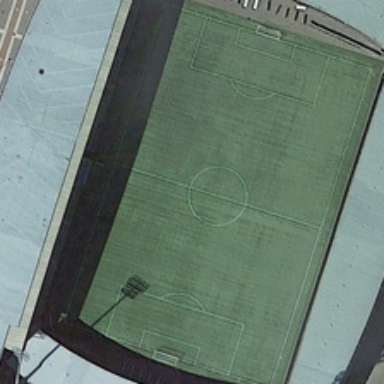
A football field is in a stadium .